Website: bh-photo
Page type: billing-address
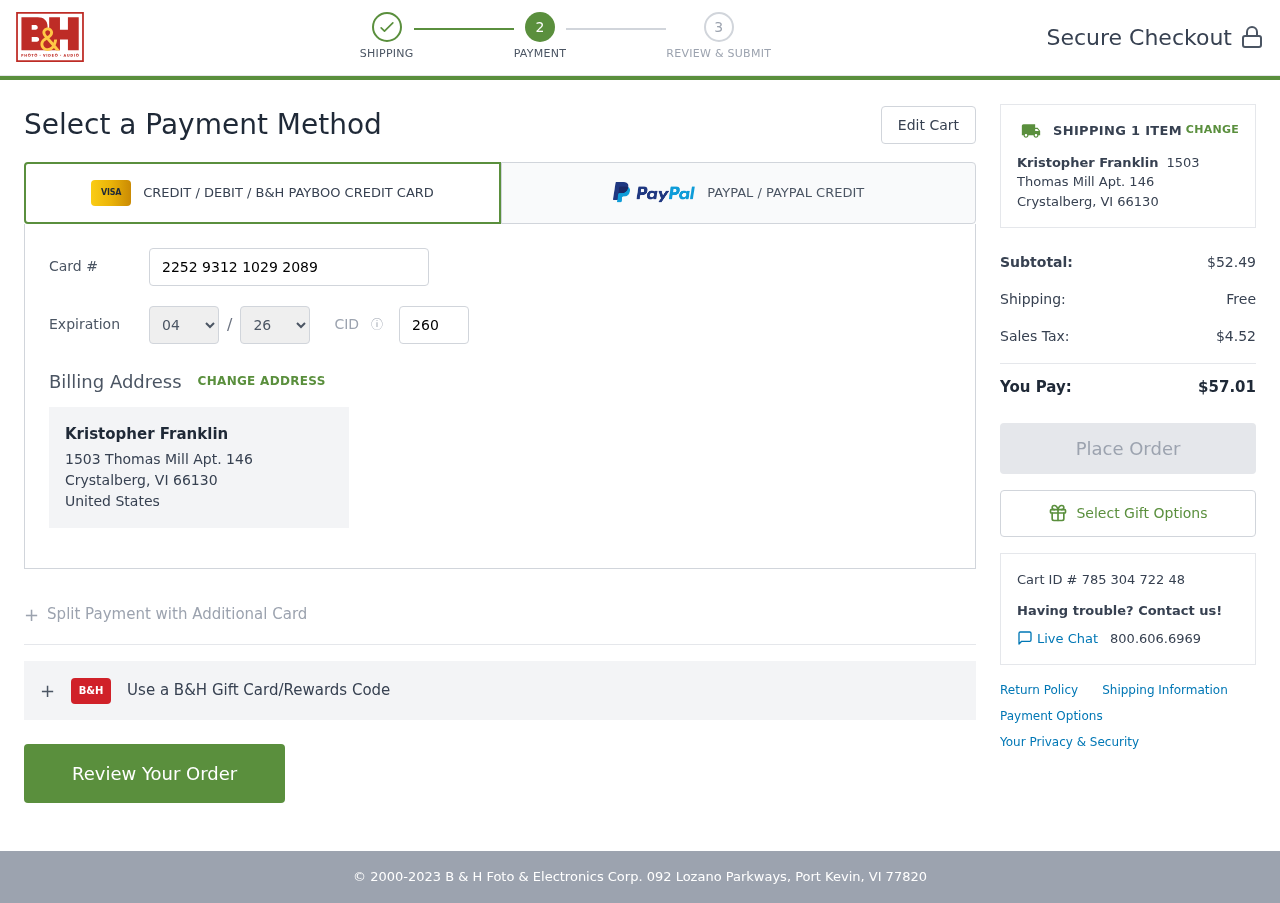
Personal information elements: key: PII_CARD_CVV
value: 260
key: PII_CARD_EXPIRY_MONTH
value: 04
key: PII_CARD_EXPIRY_YEAR
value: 26
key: PII_CARD_NUMBER
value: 2252 9312 1029 2089
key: PII_CITY_STATE_ZIP
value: Crystalberg, VI 66130
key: PII_COUNTRY
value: United States
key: PII_FULLNAME
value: Kristopher Franklin
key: PII_STREET
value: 1503 Thomas Mill Apt. 146
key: PII_FULLNAME2
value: Kristopher Franklin
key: PII_CITY
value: Crystalberg
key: PII_STATE
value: VI
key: PII_STATE_ABBR
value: VI
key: PII_POSTCODE
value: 66130
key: PII_POSTCODE_FULL
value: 66130
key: PII_CITY_STATE
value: Crystalberg, VI
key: PII_POSTCODE_NUMERIC
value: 66130
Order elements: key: ORDER_NUM_ITEMS
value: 1
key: ORDER_SUBTOTAL
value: $52.49
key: ORDER_SHIPPING_COST
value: Free
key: ORDER_TAX
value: $4.52
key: ORDER_TOTAL
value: $57.01
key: ORDER_ID
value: Cart ID # 785 304 722 48